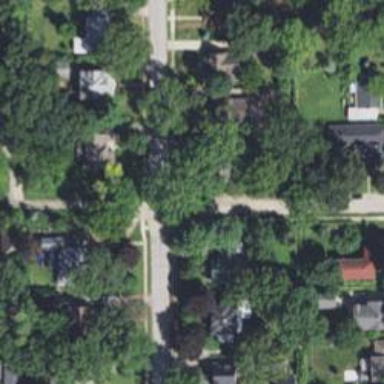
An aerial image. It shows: Residential road with sidewalk on the left.